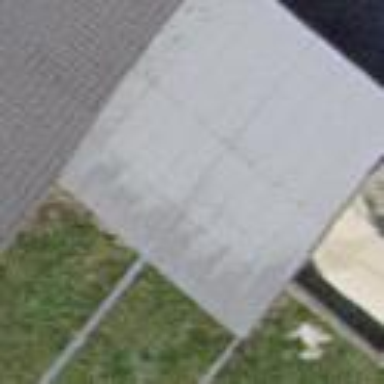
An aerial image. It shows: Building with tile roof.